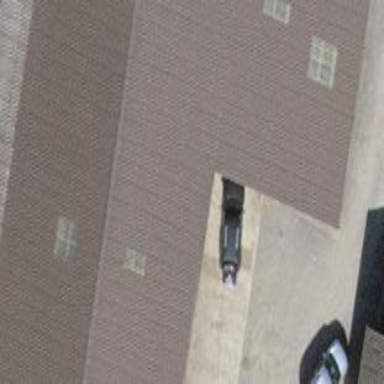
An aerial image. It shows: View of roof of building.